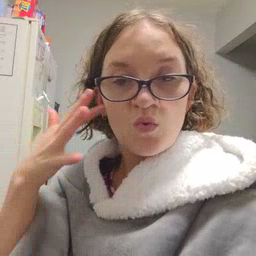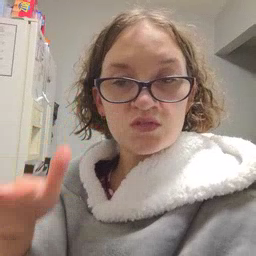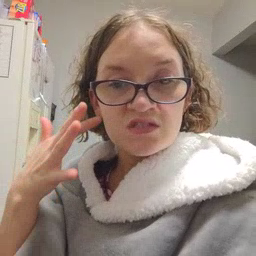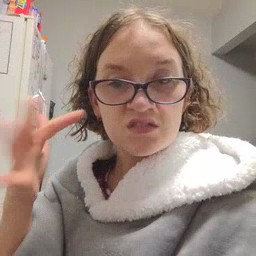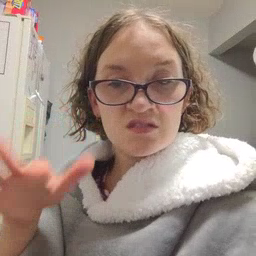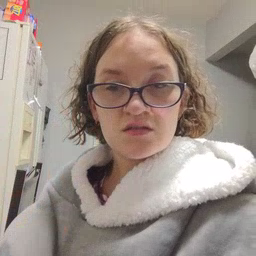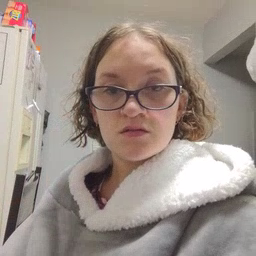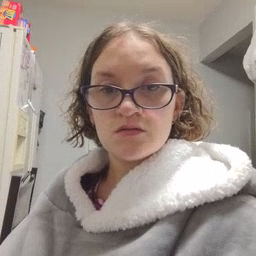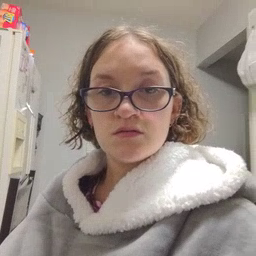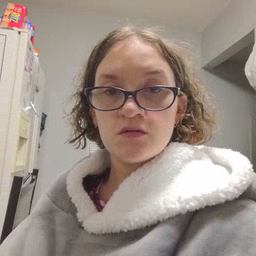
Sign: noisy